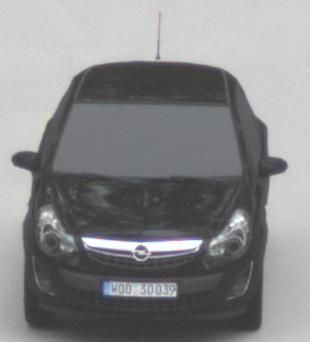
Make: Opel
Model: Corsa 1.2
Detailed model: Corsa (D)
Model produced from: 2011/01
Model produced until: 2014/08
Doors: 3
Color: black
Road condition: dry road
Daytime: morning or afternoon
Contrast: low contrast